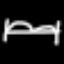
Label: bed